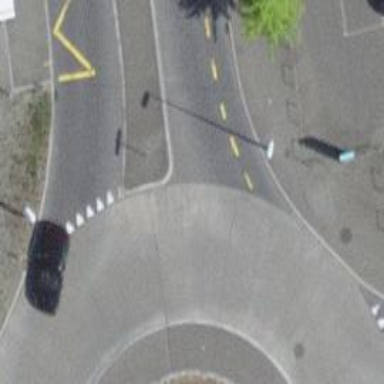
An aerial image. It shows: Road with "give way" sign.